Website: macys
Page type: billing-address
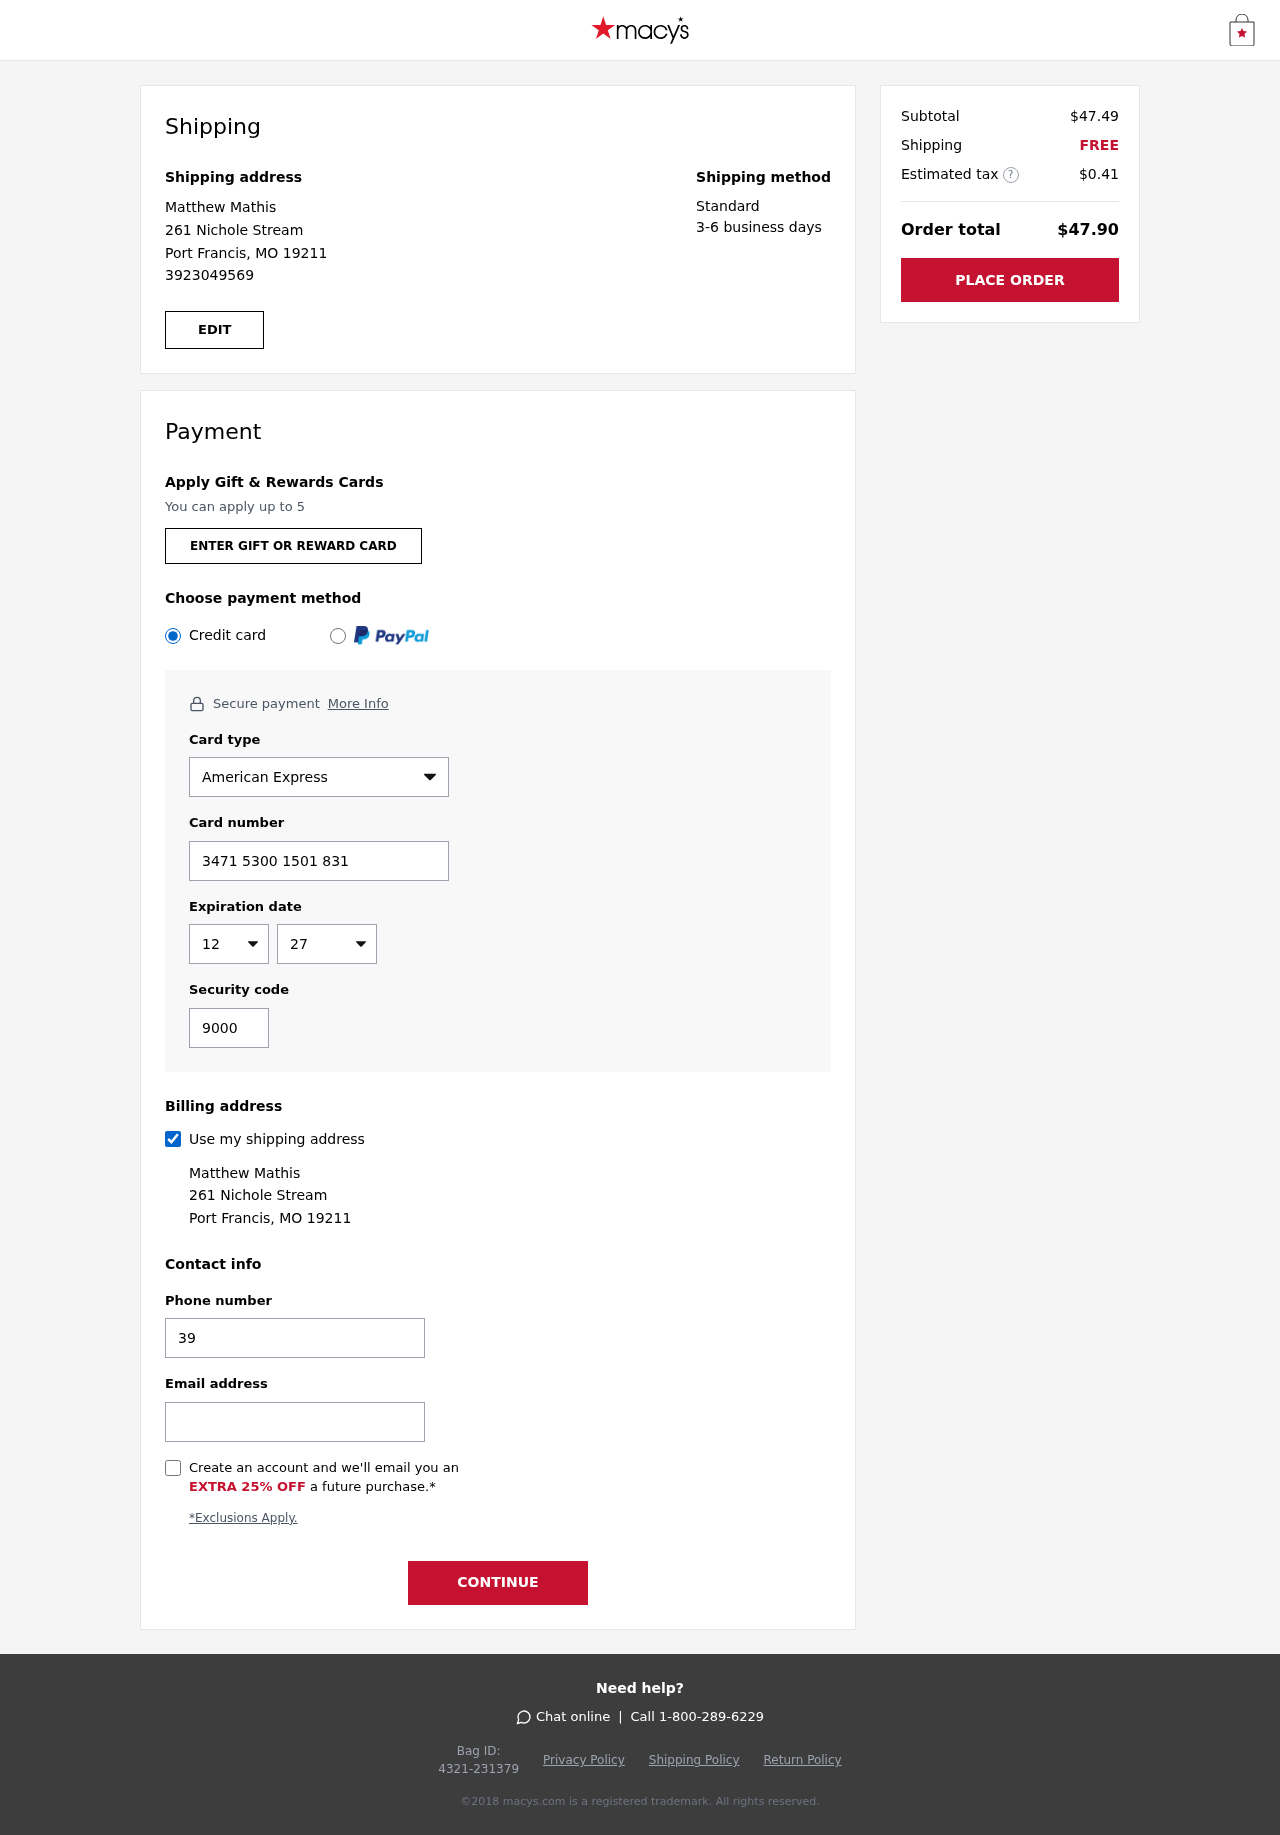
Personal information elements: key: PII_CARD_CVV
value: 9000
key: PII_CARD_EXPIRY_MONTH
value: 12
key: PII_CARD_EXPIRY_YEAR
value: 27
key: PII_CARD_NUMBER
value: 3471 5300 1501 831
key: PII_CARD_TYPE
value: American Express
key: PII_EMAIL
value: matthewmathis@gmail.com
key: PII_FULLNAME
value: Matthew Mathis
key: PII_PHONE
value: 3923049569
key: PII_STREET
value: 261 Nichole Stream
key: PII_CITY_STATE_ZIP
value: Port Francis, MO 19211
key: PII_FIRSTNAME
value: Matthew
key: PII_LASTNAME
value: Mathis
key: PII_FULLNAME2
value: Matthew Mathis
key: PII_FULLNAME3
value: Matthew Mathis
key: PII_FIRSTNAME2
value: Matthew
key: PII_FIRSTNAME3
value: Matthew
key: PII_LASTNAME2
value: Mathis
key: PII_LASTNAME3
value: Mathis
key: PII_FIRSTNAME_DERIVED
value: Matthew
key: PII_LASTNAME_DERIVED
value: Mathis
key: PII_FULLNAME_DERIVED
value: Matthew Mathis
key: PII_NAME_FULL_DERIVED
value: Matthew Mathis
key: PII_PHONE2
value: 3923049569
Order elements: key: ORDER_SUBTOTAL
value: $47.49
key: ORDER_SHIPPING_COST
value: FREE
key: ORDER_TAX
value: $0.41
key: ORDER_TOTAL
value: $47.90